Fundus camera: zeiss
Shooting center: fovea
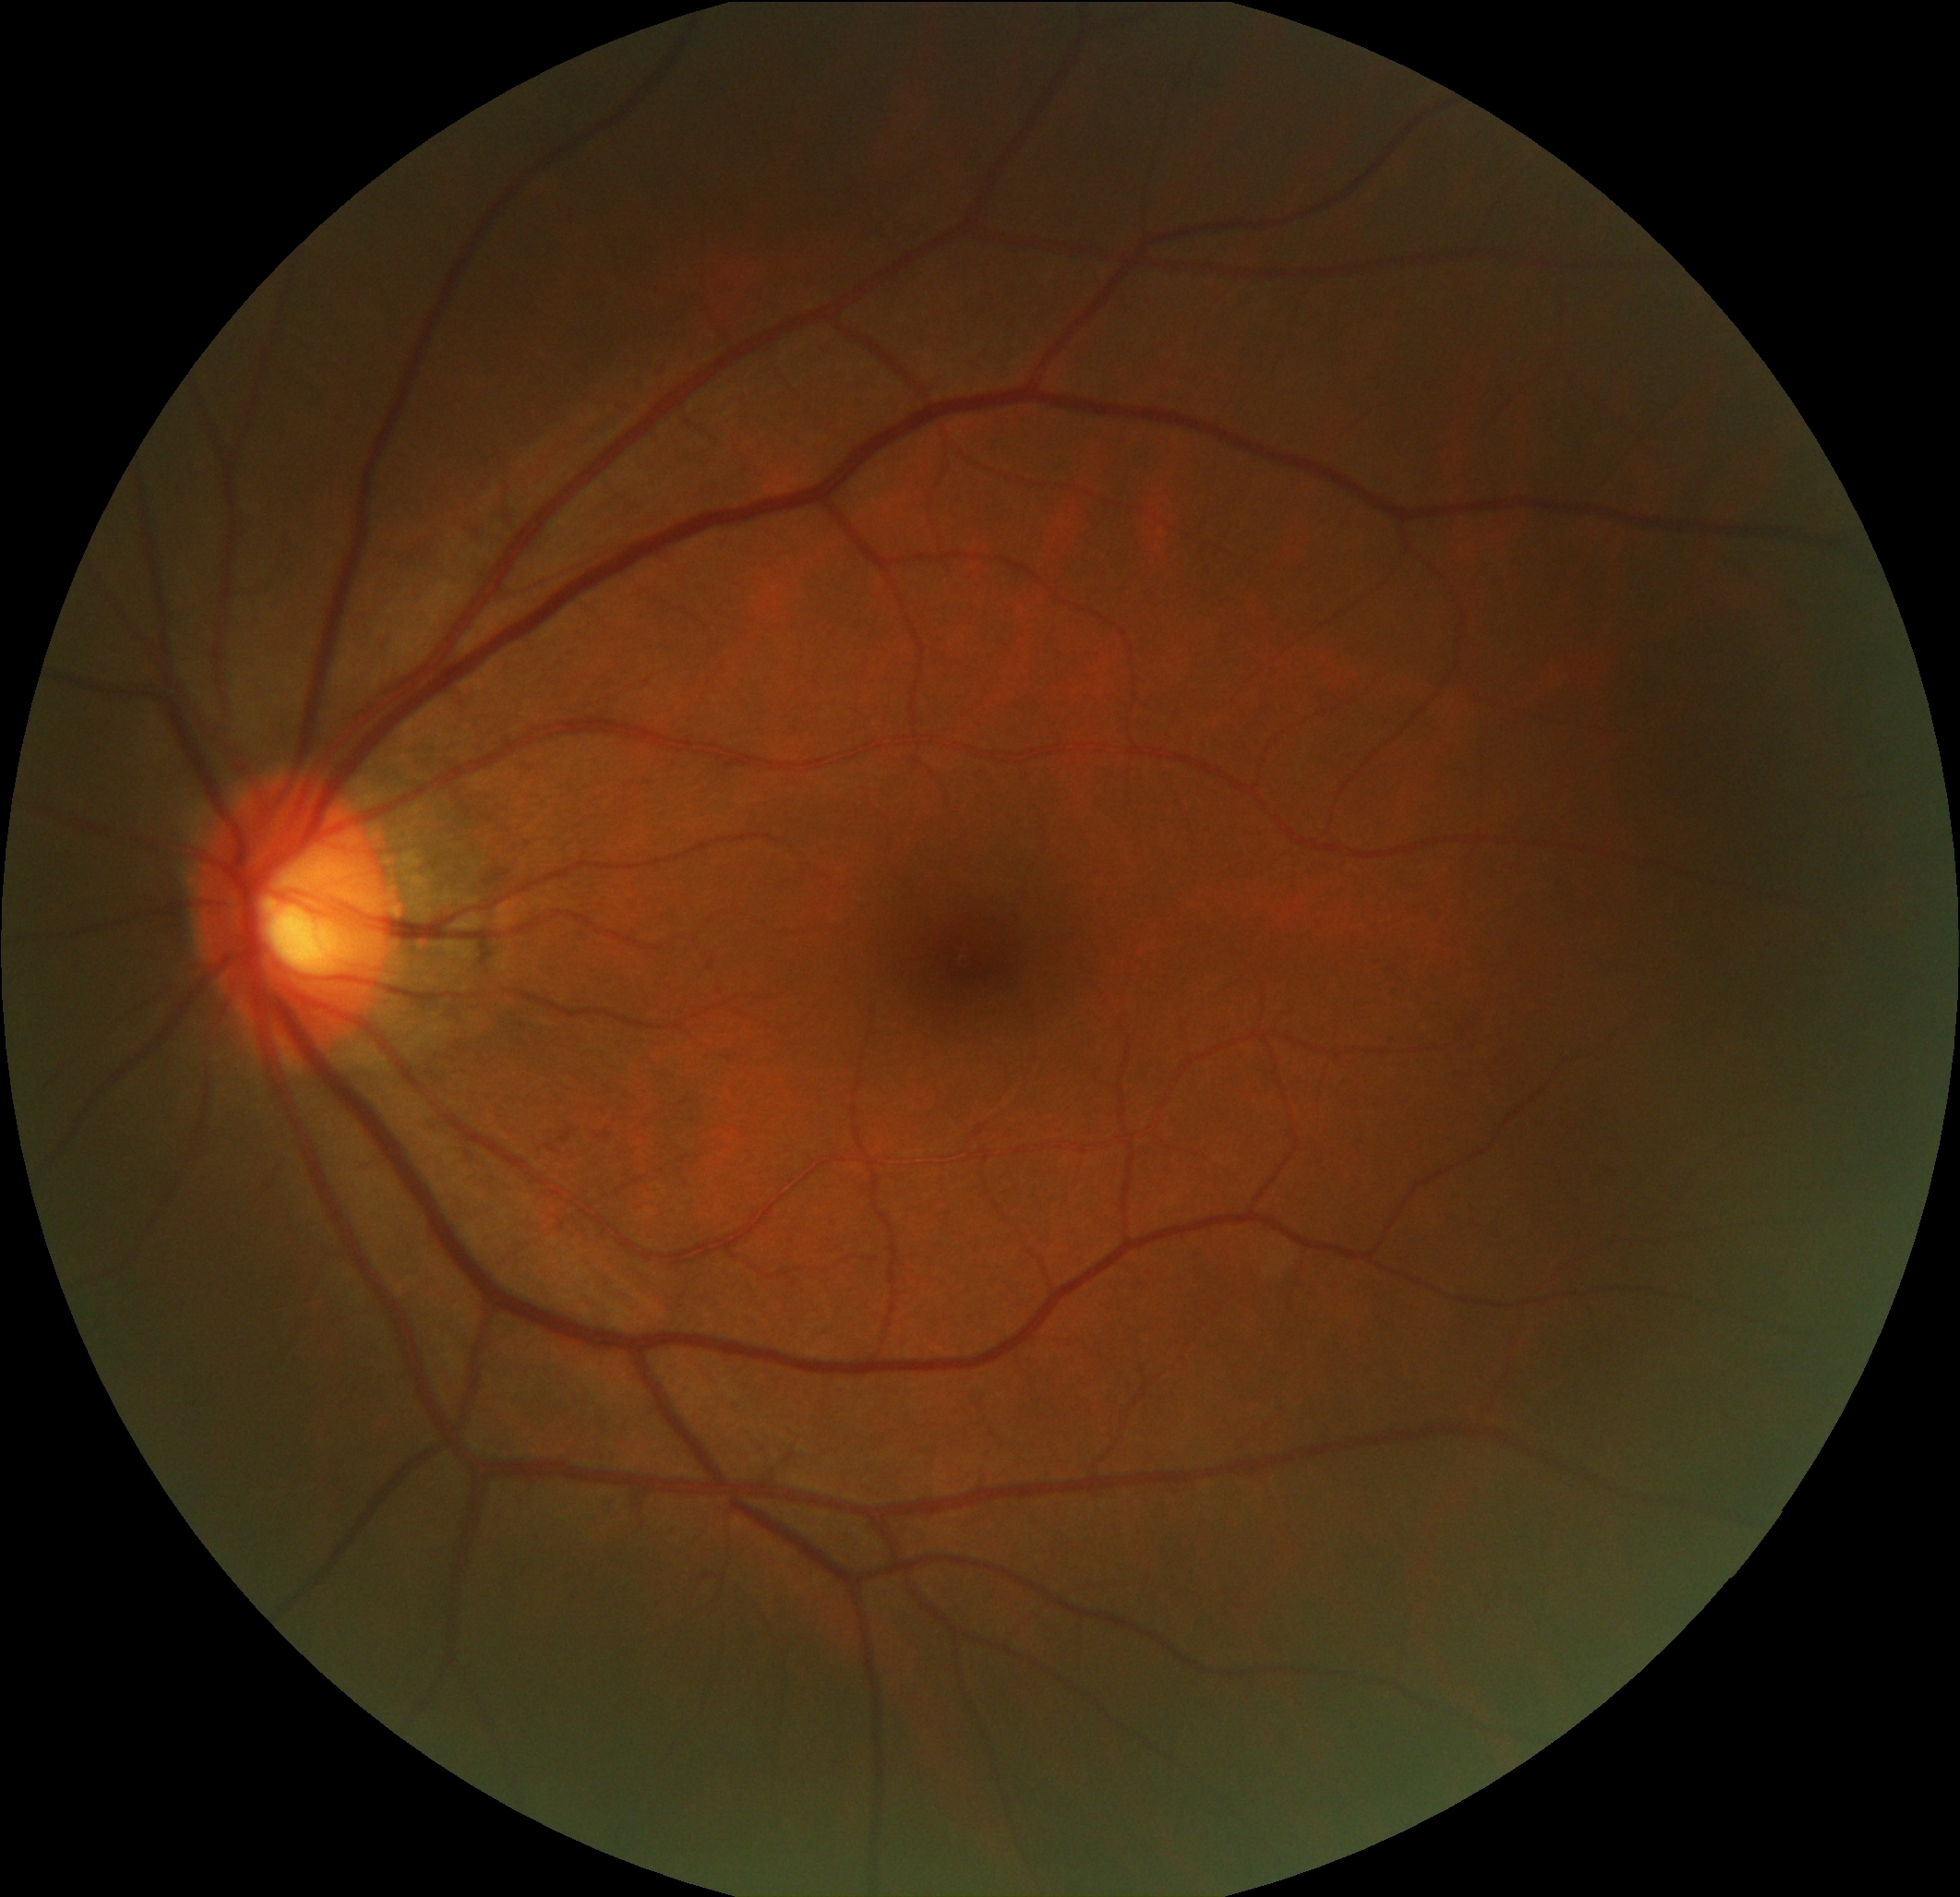
Pathologic myopia: no
Patchy retinal atrophy: present
Retinal detachment: absent